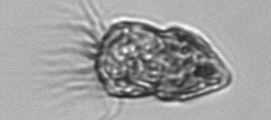
Label: Strombidium_inclinatum